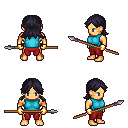
a pixel art fantasy rpg character, male body template, human, tanned skin, teal sleeveless shirt, red pants, raven loose hair, gold gloves, spear, four views (front, back, left, right), 2x2 character sprite sheet, small pixel art, hard edges, no anti-aliasing